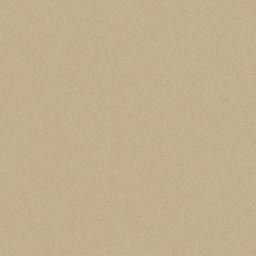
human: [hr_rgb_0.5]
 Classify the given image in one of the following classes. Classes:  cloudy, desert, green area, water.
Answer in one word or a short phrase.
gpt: desert